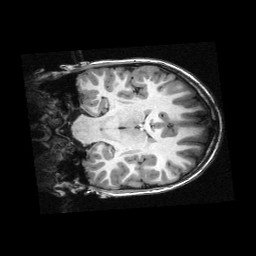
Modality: T1w
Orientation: coronal
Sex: male